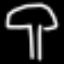
Label: mushroom